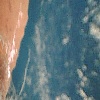
Label: water